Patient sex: M
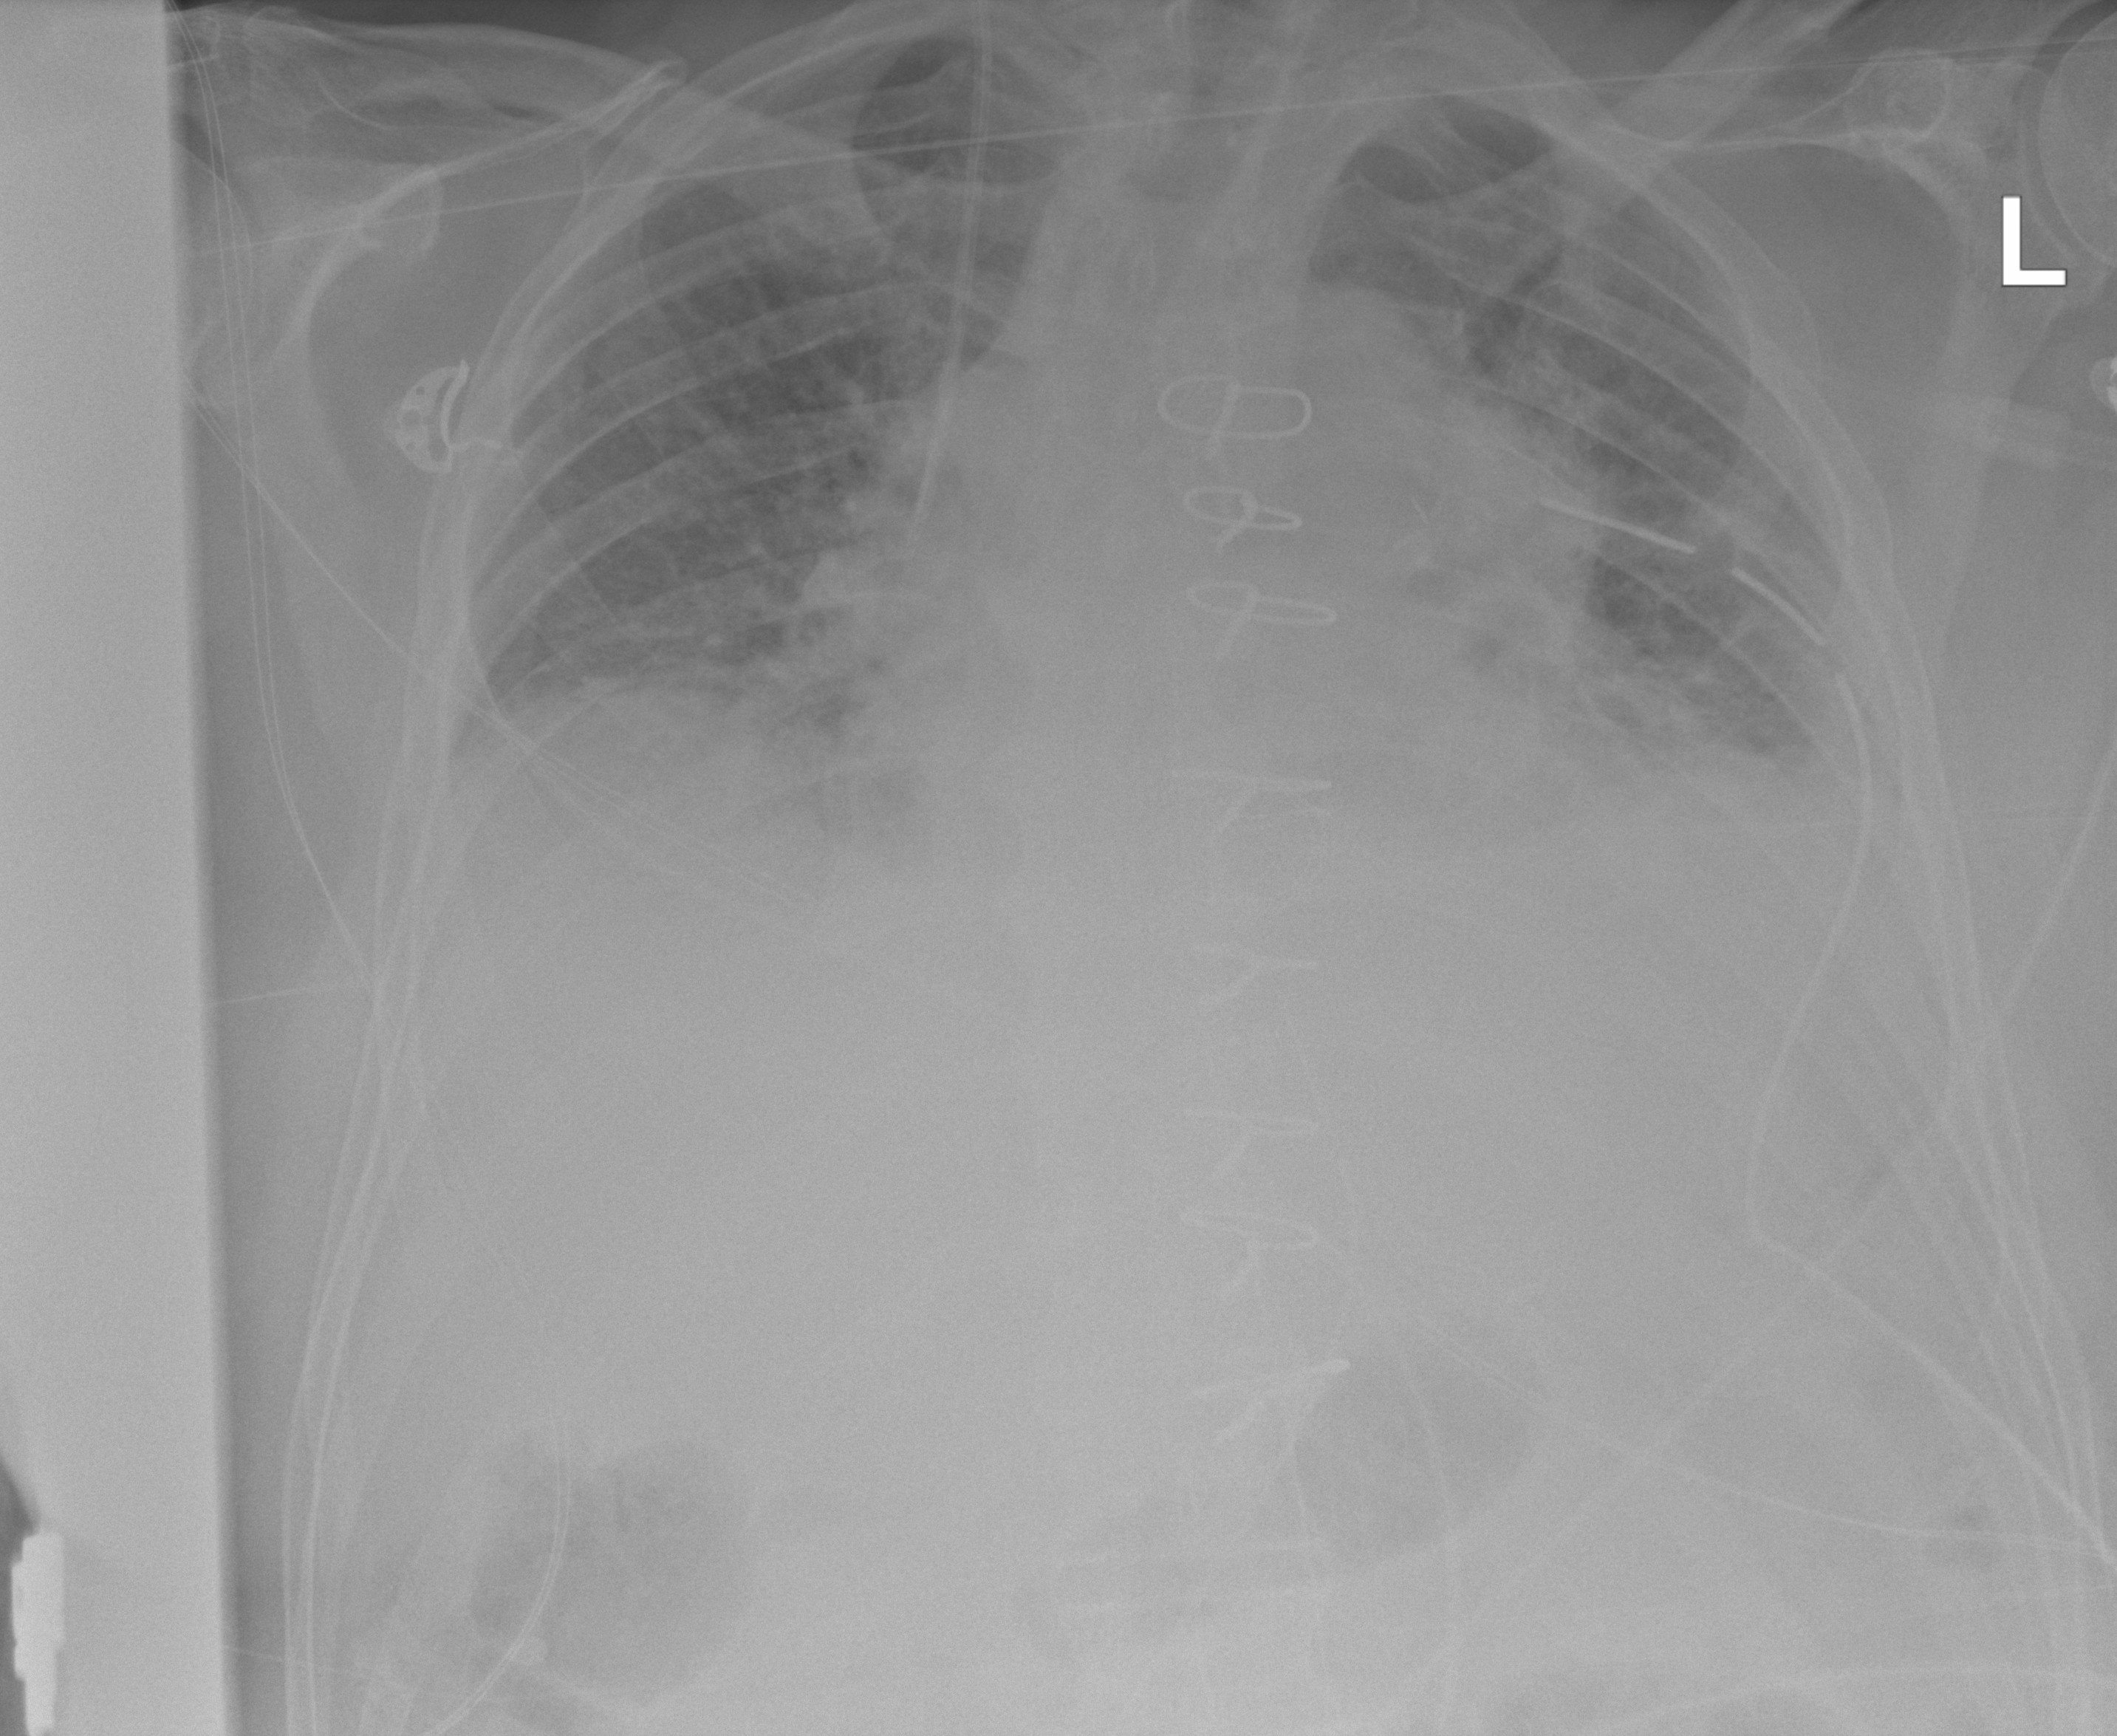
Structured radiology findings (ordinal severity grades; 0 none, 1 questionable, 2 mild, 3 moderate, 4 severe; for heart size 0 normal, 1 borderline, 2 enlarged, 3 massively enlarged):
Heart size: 2
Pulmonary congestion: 2
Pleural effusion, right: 2
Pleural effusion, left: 3
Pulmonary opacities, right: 1
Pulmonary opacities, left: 1
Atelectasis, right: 2
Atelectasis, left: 2